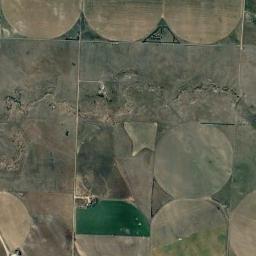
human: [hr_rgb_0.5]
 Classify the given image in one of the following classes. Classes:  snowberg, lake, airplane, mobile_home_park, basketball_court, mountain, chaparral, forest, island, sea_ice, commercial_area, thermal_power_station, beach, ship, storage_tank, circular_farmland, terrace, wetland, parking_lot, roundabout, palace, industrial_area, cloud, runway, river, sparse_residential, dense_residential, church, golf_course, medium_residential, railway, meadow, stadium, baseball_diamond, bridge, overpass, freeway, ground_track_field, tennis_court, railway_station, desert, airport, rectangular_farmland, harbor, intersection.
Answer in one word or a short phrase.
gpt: circular_farmland